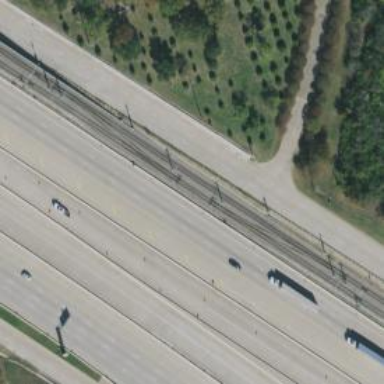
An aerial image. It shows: Light rail railway with electrified contact line.